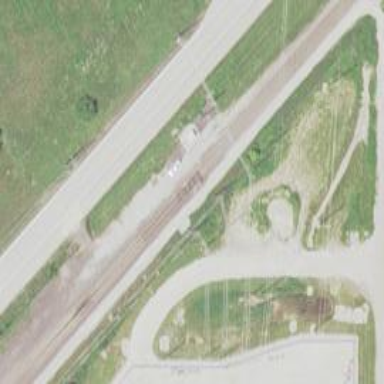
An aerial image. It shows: Railway spur junction.